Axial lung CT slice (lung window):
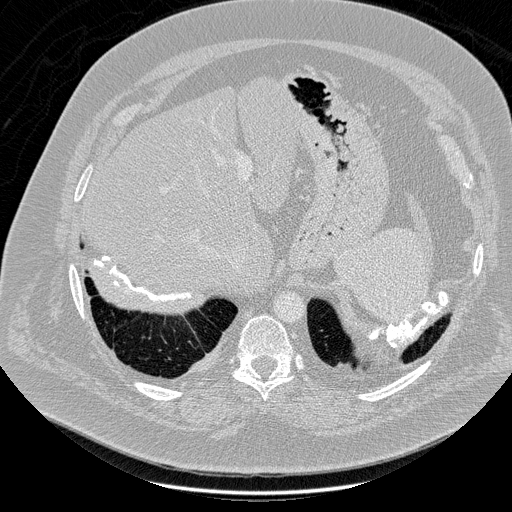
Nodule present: no